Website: macys
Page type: delivery-shipping
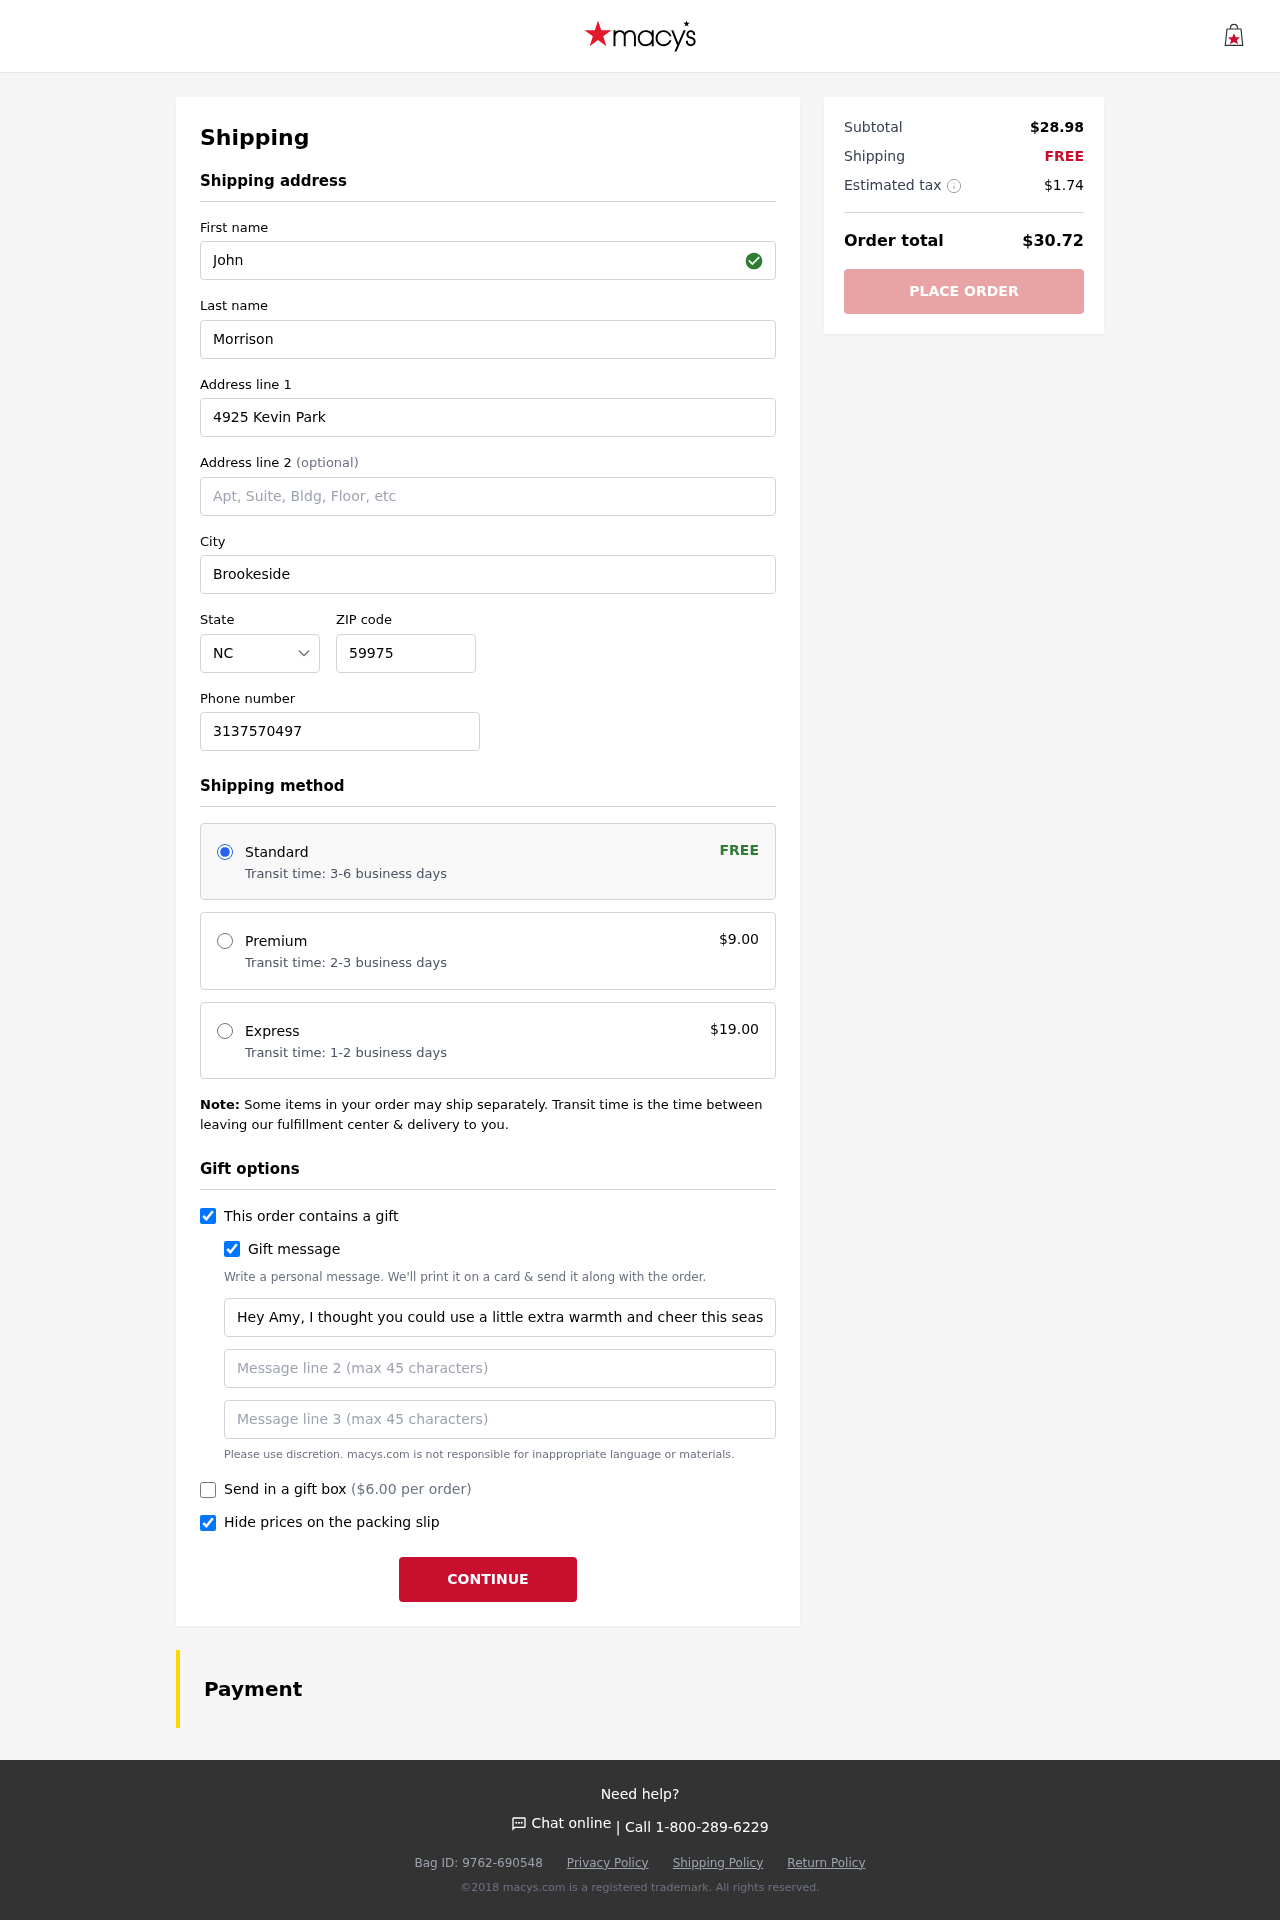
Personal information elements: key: PII_STATE_ABBR
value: NC
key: PII_FIRSTNAME
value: John
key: PII_LASTNAME
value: Morrison
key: PII_STREET
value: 4925 Kevin Park
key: PII_CITY
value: Brookeside
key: PII_POSTCODE
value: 59975
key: PII_PHONE
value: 3137570497
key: PII_GIFT_MESSAGE
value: Hey Amy, I thought you could use a little extra warmth and cheer this season! I found this lovely candle that reminds me of cozy nights and holiday magic. Enjoy every flicker!  John
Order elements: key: ORDER_SHIPPING_STANDARD
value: Transit time: 3-6 business days
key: ORDER_SHIPPING_COST
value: FREE
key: ORDER_SHIPPING_PREMIUM
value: Transit time: 2-3 business days
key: ORDER_SHIPPING_PREMIUM_PRICE
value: $9.00
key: ORDER_SHIPPING_EXPRESS
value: Transit time: 1-2 business days
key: ORDER_SHIPPING_EXPRESS_PRICE
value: $19.00
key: ORDER_GIFT_BOX_PRICE
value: ($6.00 per order)
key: ORDER_SUBTOTAL
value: $28.98
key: ORDER_SHIPPING_COST2
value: FREE
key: ORDER_TAX
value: $1.74
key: ORDER_TOTAL
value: $30.72